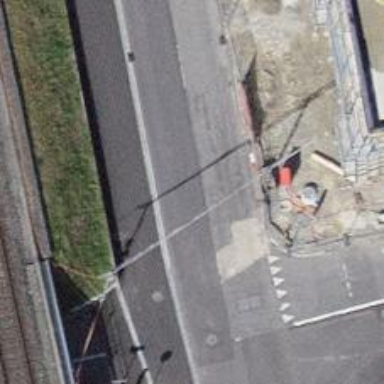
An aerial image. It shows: Uncontrolled zebra crossing.